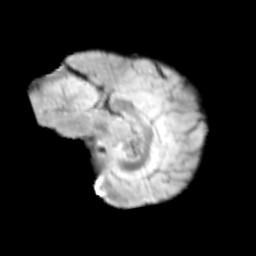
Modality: T2w
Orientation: sagittal
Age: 12
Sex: male
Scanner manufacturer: siemens
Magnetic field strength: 3 T
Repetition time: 3.8 s
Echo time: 0.07 s